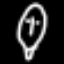
Label: leaf